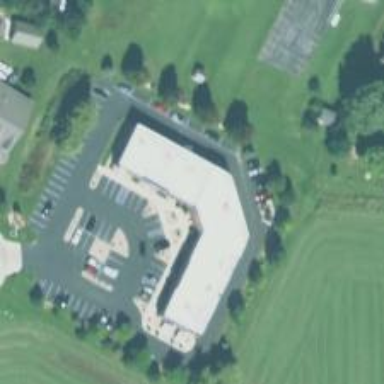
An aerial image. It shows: Commercial building.